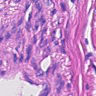
Metastatic tissue present: yes